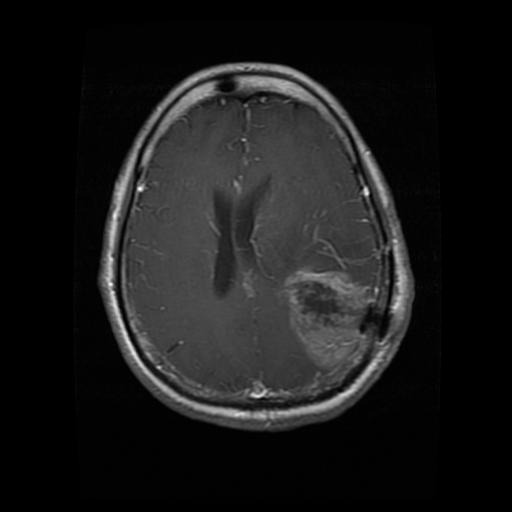
Label: glioma